Question: I am trying to code a neural network that can forecast some data. Therefore I use PyBrain for python. I figured out that a 'SupervisedDataset' would be a good fit for this task. I took some stock data and put 5 values from it as input and the sixths as the target. Then I build a feed forward network with the 'buildNetwork' function and trained it with the 'BackpropTrainer'.
Anyway, the error won't get less. It is stuck at ~0.6 and it seems to oscillate around there. I tried to tweak the momentum and the learning rate but it didn't help. What am I doing wrong?
'''
from pybrain.datasets import SupervisedDataSet
DS = SupervisedDataSet(5, 1)
DS.addSample((44.055, 44.54, 44.04, 43.975, 43.49), (42.04,))
DS.addSample((44.54, 44.04, 43.975, 43.49, 42.04), (42.6,))
DS.addSample((44.04, 43.975, 43.49, 42.04, 42.6), (42.46,))
DS.addSample((43.975, 43.49, 42.04, 42.6, 42.46), (41.405,))
DS.addSample((43.49, 42.04, 42.6, 42.46, 41.405), (42.385,))
DS.addSample((42.04, 42.6, 42.46, 41.405, 42.385), (42.655,))
DS.addSample((42.6, 42.46, 41.405, 42.385, 42.655), (41.53,))
DS.addSample((42.46, 41.405, 42.385, 42.655, 41.53), (40.09,))
DS.addSample((41.405, 42.385, 42.655, 41.53, 40.09), (39.8,))
DS.addSample((42.385, 42.655, 41.53, 40.09, 39.8), (40.2,))
DS.addSample((42.655, 41.53, 40.09, 39.8, 40.2), (39.915,))
DS.addSample((41.53, 40.09, 39.8, 40.2, 39.915), (40.21,))
DS.addSample((40.09, 39.8, 40.2, 39.915, 40.21), (40.34,))
DS.addSample((39.8, 40.2, 39.915, 40.21, 40.34), (41.195,))
DS.addSample((40.2, 39.915, 40.21, 40.34, 41.195), (41.595,))
DS.addSample((39.915, 40.21, 40.34, 41.195, 41.595), (41.975,))
DS.addSample((40.21, 40.34, 41.195, 41.595, 41.975), (42.045,))
DS.addSample((40.34, 41.195, 41.595, 41.975, 42.045), (40.13,))
DS.addSample((41.195, 41.595, 41.975, 42.045, 40.13), (38.99,))
DS.addSample((41.595, 41.975, 42.045, 40.13, 38.99), (39.81,))
DS.addSample((41.975, 42.045, 40.13, 38.99, 39.81), (40.23,))
DS.addSample((42.045, 40.13, 38.99, 39.81, 40.23), (40.47,))
DS.addSample((40.13, 38.99, 39.81, 40.23, 40.47), (40.45,))
DS.addSample((38.99, 39.81, 40.23, 40.47, 40.45), (40.01,))
DS.addSample((39.81, 40.23, 40.47, 40.45, 40.01), (40.23,))
DS.addSample((40.23, 40.47, 40.45, 40.01, 40.23), (40.2,))
DS.addSample((40.47, 40.45, 40.01, 40.23, 40.2), (41.605,))
DS.addSample((40.45, 40.01, 40.23, 40.2, 41.605), (42.1,))
DS.addSample((40.01, 40.23, 40.2, 41.605, 42.1), (42.135,))
DS.addSample((40.23, 40.2, 41.605, 42.1, 42.135), (41.95,))
DS.addSample((40.2, 41.605, 42.1, 42.135, 41.95), (41.145,))
DS.addSample((41.605, 42.1, 42.135, 41.95, 41.145), (40.635,))
DS.addSample((42.1, 42.135, 41.95, 41.145, 40.635), (41.25,))
DS.addSample((42.135, 41.95, 41.145, 40.635, 41.25), (41.19,))
DS.addSample((41.95, 41.145, 40.635, 41.25, 41.19), (42.065,))
DS.addSample((41.145, 40.635, 41.25, 41.19, 42.065), (42.025,))
DS.addSample((40.635, 41.25, 41.19, 42.065, 42.025), (42.09,))
DS.addSample((41.25, 41.19, 42.065, 42.025, 42.09), (41.79,))
DS.addSample((41.19, 42.065, 42.025, 42.09, 41.79), (43.11,))
from pybrain.tools.shortcuts import buildNetwork
FNN = buildNetwork(DS.indim, 15, DS.outdim, bias=True)
from pybrain.supervised.trainers import BackpropTrainer
TRAINER = BackpropTrainer(FNN, dataset=DS, learningrate = 0.005, momentum=0.1, verbose=True)
for i in range(1000):
TRAINER.train()
'''
Edit: Some of the comments doubted that those data would fit for a neural network in general. Therefore I did the same net in MATLAB and it worked just fine. After 11 training epochs the error was less then 0.002.

Furthermore I tried to use the 'SupervisedDataset' from PyBrain but this wouldn't work as well. I am out of ideas now.
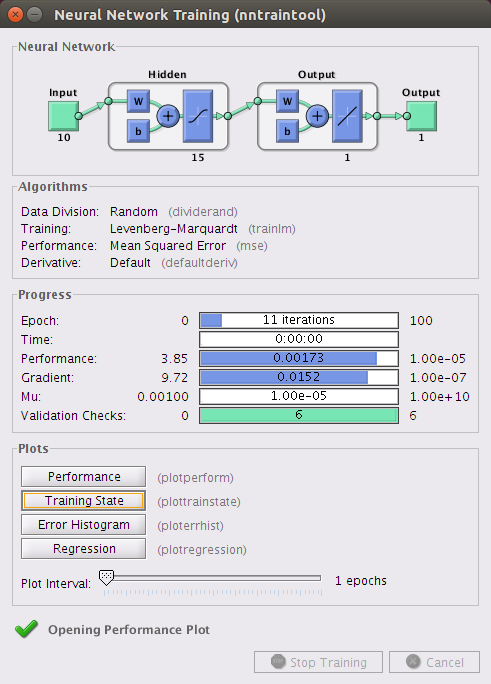
Answer: I found a solution. Turned out the stock data had to be normalized first. So i wrote this function:
'''
def normalization(data, new_max, new_min):
old_max = 0
old_min = 0
# Finde altes Max- und Minimum
for i in range(len(data)):
if old_max < data[i]:
old_max = data[i]
elif old_min > data[i]:
old_min = data[i]
old_range = (old_max - old_min)
for i in range(len(data)):
if old_range == 0:
data[i] = new_min
else:
new_range = (new_max - new_min)
data[i] = (((data[i] - old_min) * new_range) / old_range) + new_min
'''
I scaled the data between 0 and 1 and voila - the network would finally learn.